Interaction volume radius: 5 \u00c5
Interaction volume height: 40 \u00c5
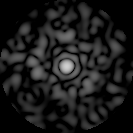
Disorder parameter: 0.8752